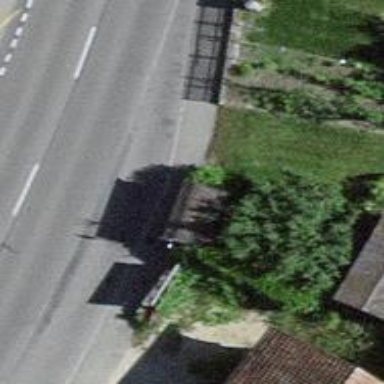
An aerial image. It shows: Post box.